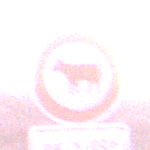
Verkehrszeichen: VerbotViehtrieb
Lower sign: ZeitangabenMitBeschraenkungAufWochentage7
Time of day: Dawn
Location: Outdoor (Nature)
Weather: PartlyCloudy
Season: NotSpecified
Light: Natural